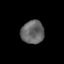
Tissue: prostate
Cell type: T cells
Senescence score: 0.263
Nuclear area (px): 519
Mean DAPI intensity: 102.721